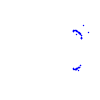
Particle: proton